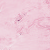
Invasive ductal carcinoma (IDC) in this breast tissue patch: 0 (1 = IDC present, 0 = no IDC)